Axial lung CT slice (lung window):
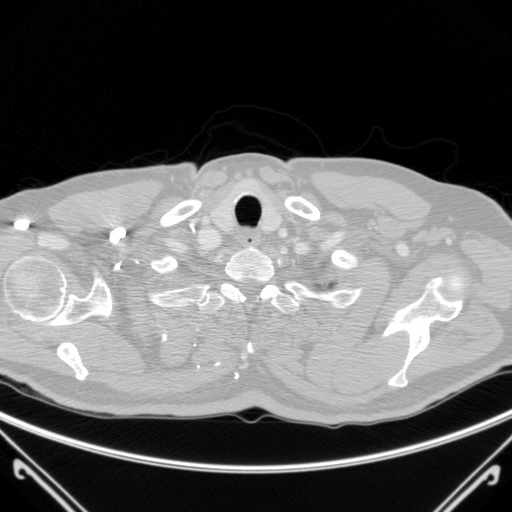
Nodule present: no